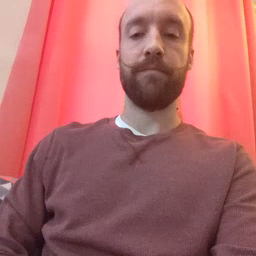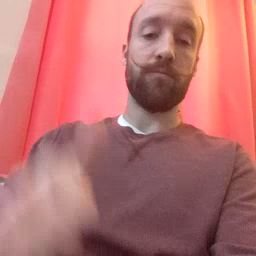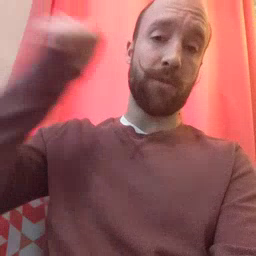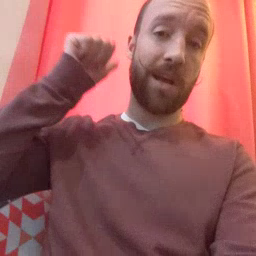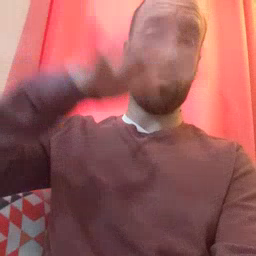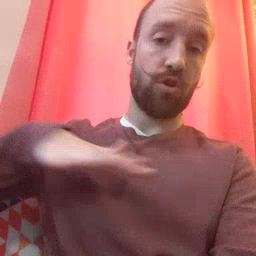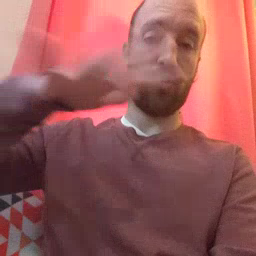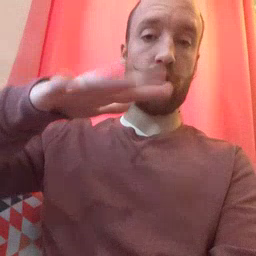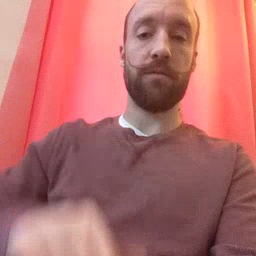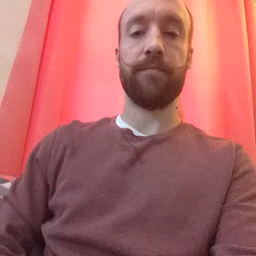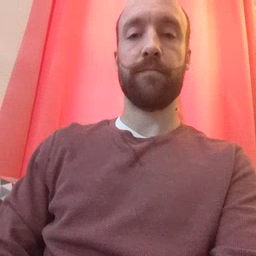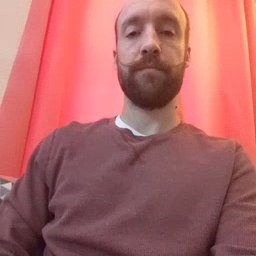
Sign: backyard